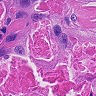
Metastatic tissue present: yes